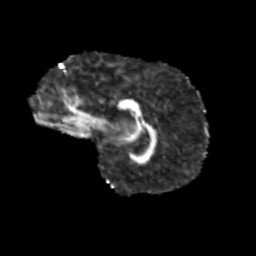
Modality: FA
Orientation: sagittal
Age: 9
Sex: female
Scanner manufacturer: siemens
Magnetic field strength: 3 T
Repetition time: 3.8 s
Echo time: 0.07 s